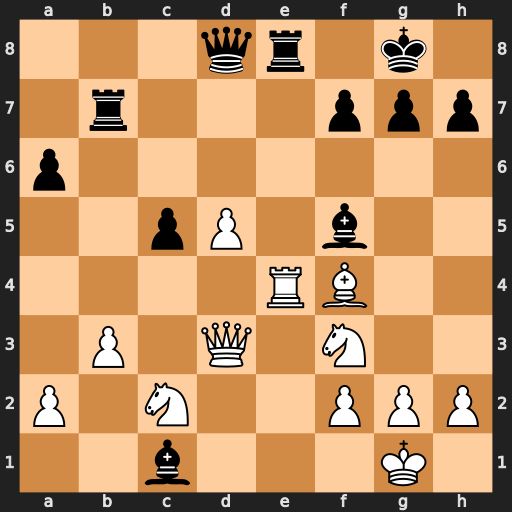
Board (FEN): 3qr1k1/1r3ppp/p7/2pP1b2/4RB2/1P1Q1N2/P1N2PPP/2b3K1
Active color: w
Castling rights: -
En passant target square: -
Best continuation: Rxe8+ Qxe8 Qxf5